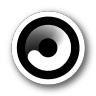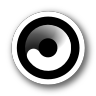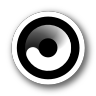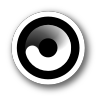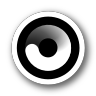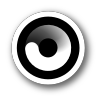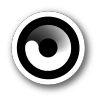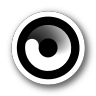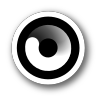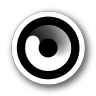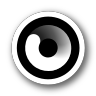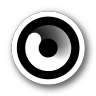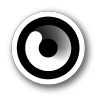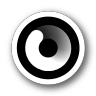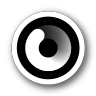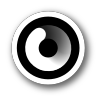
Cursor type: wait
OS/theme: linux-adwaita
Variant: default